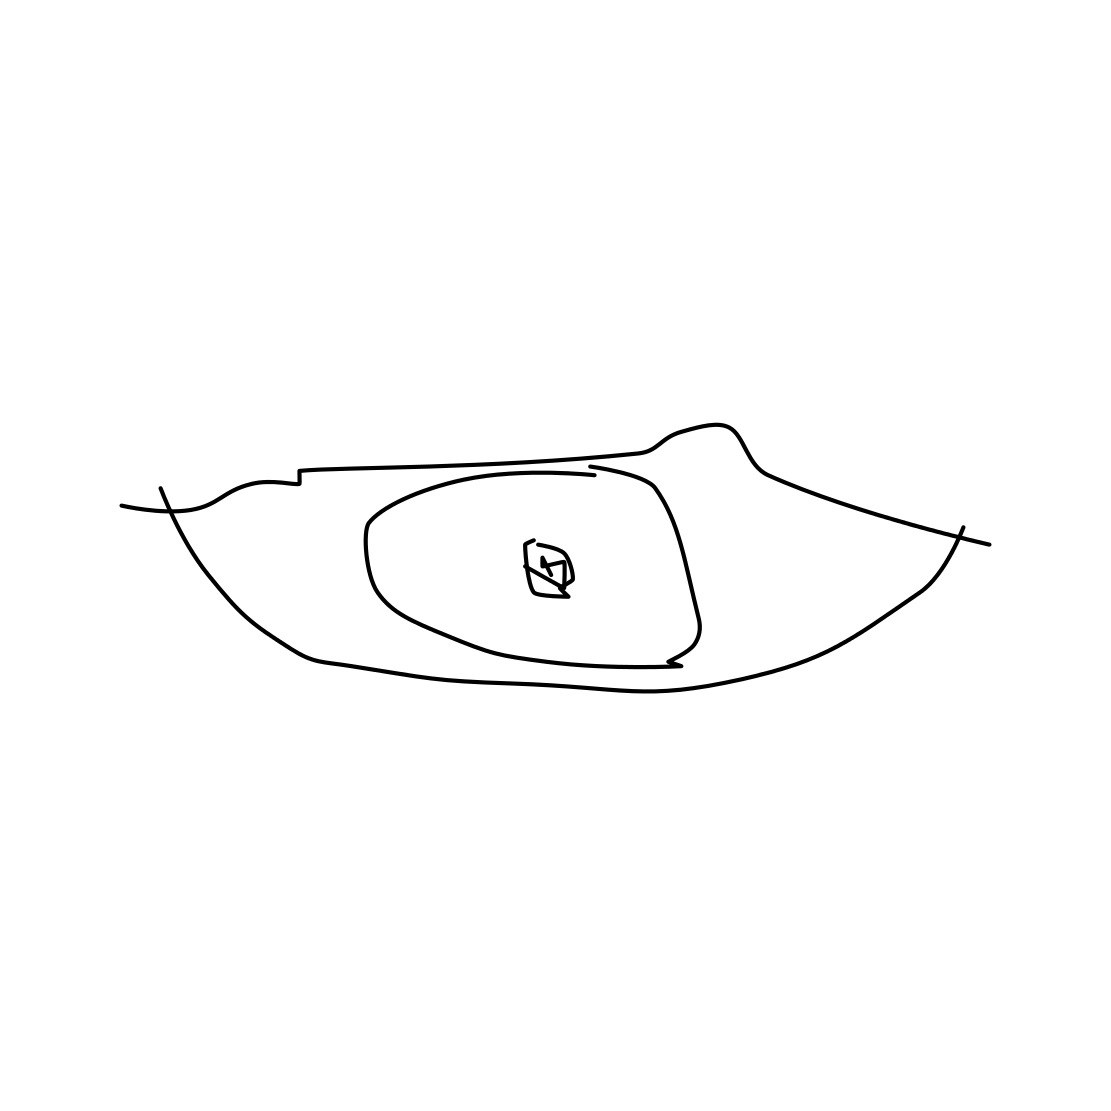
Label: eye